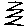
Label: zigzag